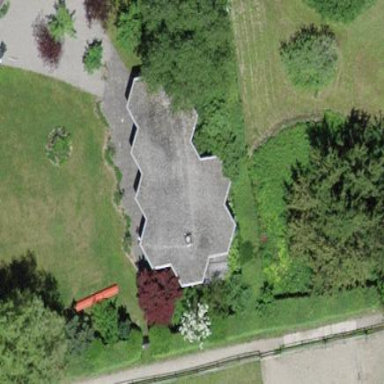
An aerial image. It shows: Shed building.